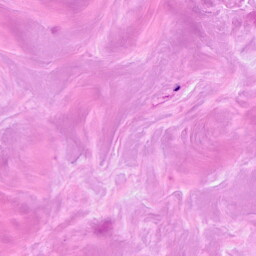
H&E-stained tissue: Breast